Brain MRI, t2w sequence, axial 2D slice.
Patient: age 38, sex F, weight 78 kg, height 1.78 m
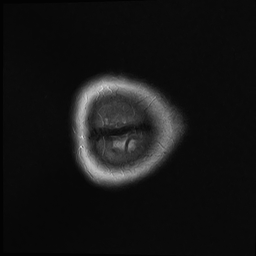